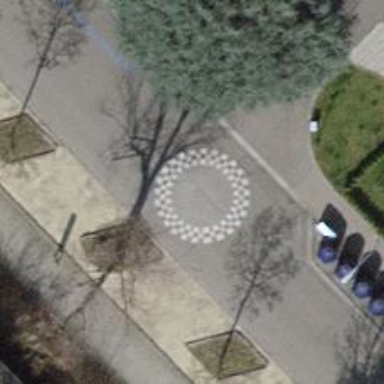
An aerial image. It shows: Rosette traffic calming feature.